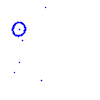
Particle: kaon